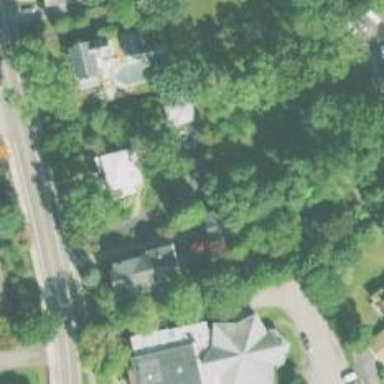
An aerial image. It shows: Residential driveway designated as service road.